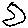
Label: moon